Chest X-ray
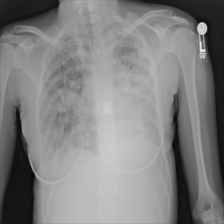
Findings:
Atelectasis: negative
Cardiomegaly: negative
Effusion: negative
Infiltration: positive
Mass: negative
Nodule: negative
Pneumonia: negative
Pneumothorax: negative
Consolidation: negative
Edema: negative
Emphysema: negative
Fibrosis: negative
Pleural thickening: negative
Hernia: negative